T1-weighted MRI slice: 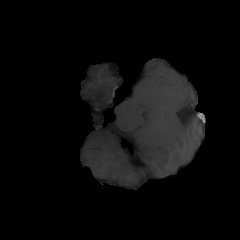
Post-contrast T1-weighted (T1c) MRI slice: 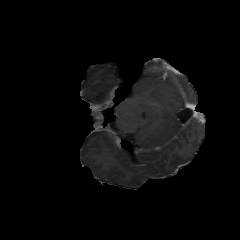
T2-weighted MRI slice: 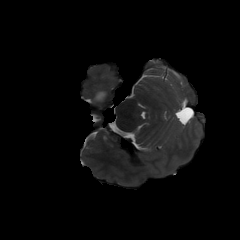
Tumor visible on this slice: no